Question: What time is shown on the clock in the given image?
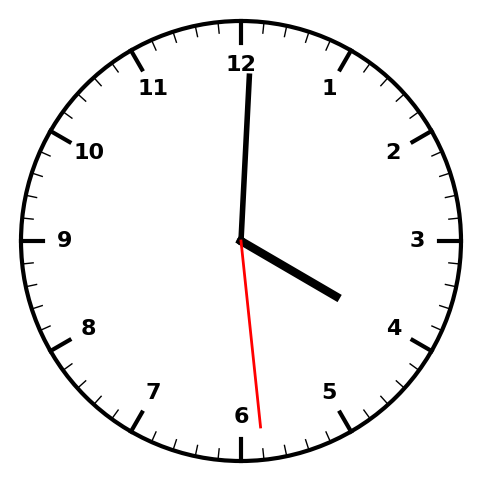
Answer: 04:00:29